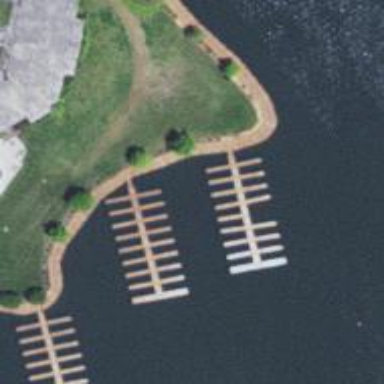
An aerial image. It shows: Pier with mooring facilities.